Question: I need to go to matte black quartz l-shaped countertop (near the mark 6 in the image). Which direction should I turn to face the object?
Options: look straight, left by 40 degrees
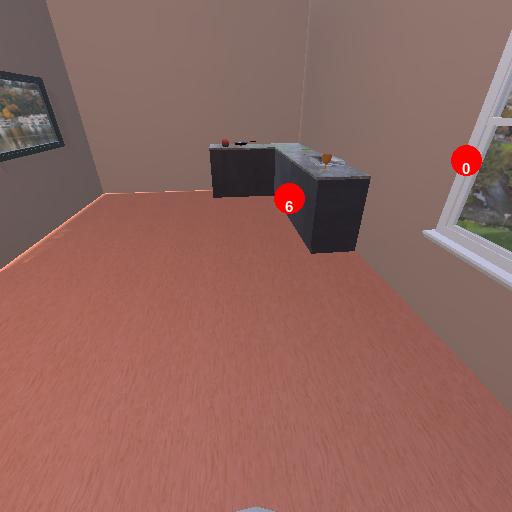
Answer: look straight